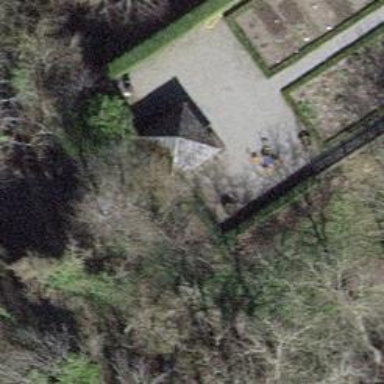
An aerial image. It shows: Bench.